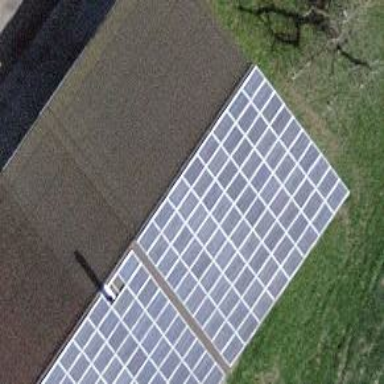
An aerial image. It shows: Solar photovoltaic panel generator.